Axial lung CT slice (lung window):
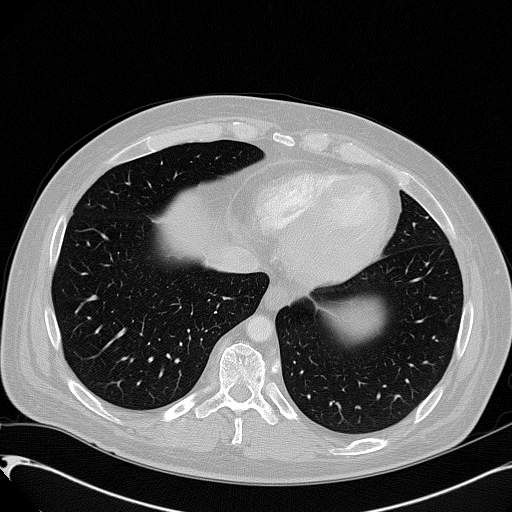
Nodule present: no